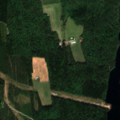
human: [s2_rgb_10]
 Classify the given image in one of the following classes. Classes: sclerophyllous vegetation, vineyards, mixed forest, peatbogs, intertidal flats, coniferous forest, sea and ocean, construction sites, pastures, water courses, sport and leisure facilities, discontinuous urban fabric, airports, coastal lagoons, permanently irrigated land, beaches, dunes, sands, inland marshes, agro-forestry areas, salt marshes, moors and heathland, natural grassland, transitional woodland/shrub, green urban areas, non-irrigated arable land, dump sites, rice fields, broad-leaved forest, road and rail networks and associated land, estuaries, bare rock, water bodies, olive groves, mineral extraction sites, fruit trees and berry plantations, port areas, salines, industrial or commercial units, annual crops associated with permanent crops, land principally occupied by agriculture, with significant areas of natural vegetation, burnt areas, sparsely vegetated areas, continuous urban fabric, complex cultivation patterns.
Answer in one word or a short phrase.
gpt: coniferous forest, mixed forest, transitional woodland/shrub, water bodies